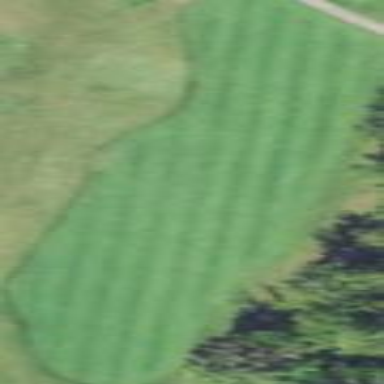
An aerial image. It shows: Grassy area designated as golf fairway.